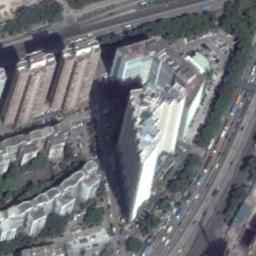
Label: commercial_area